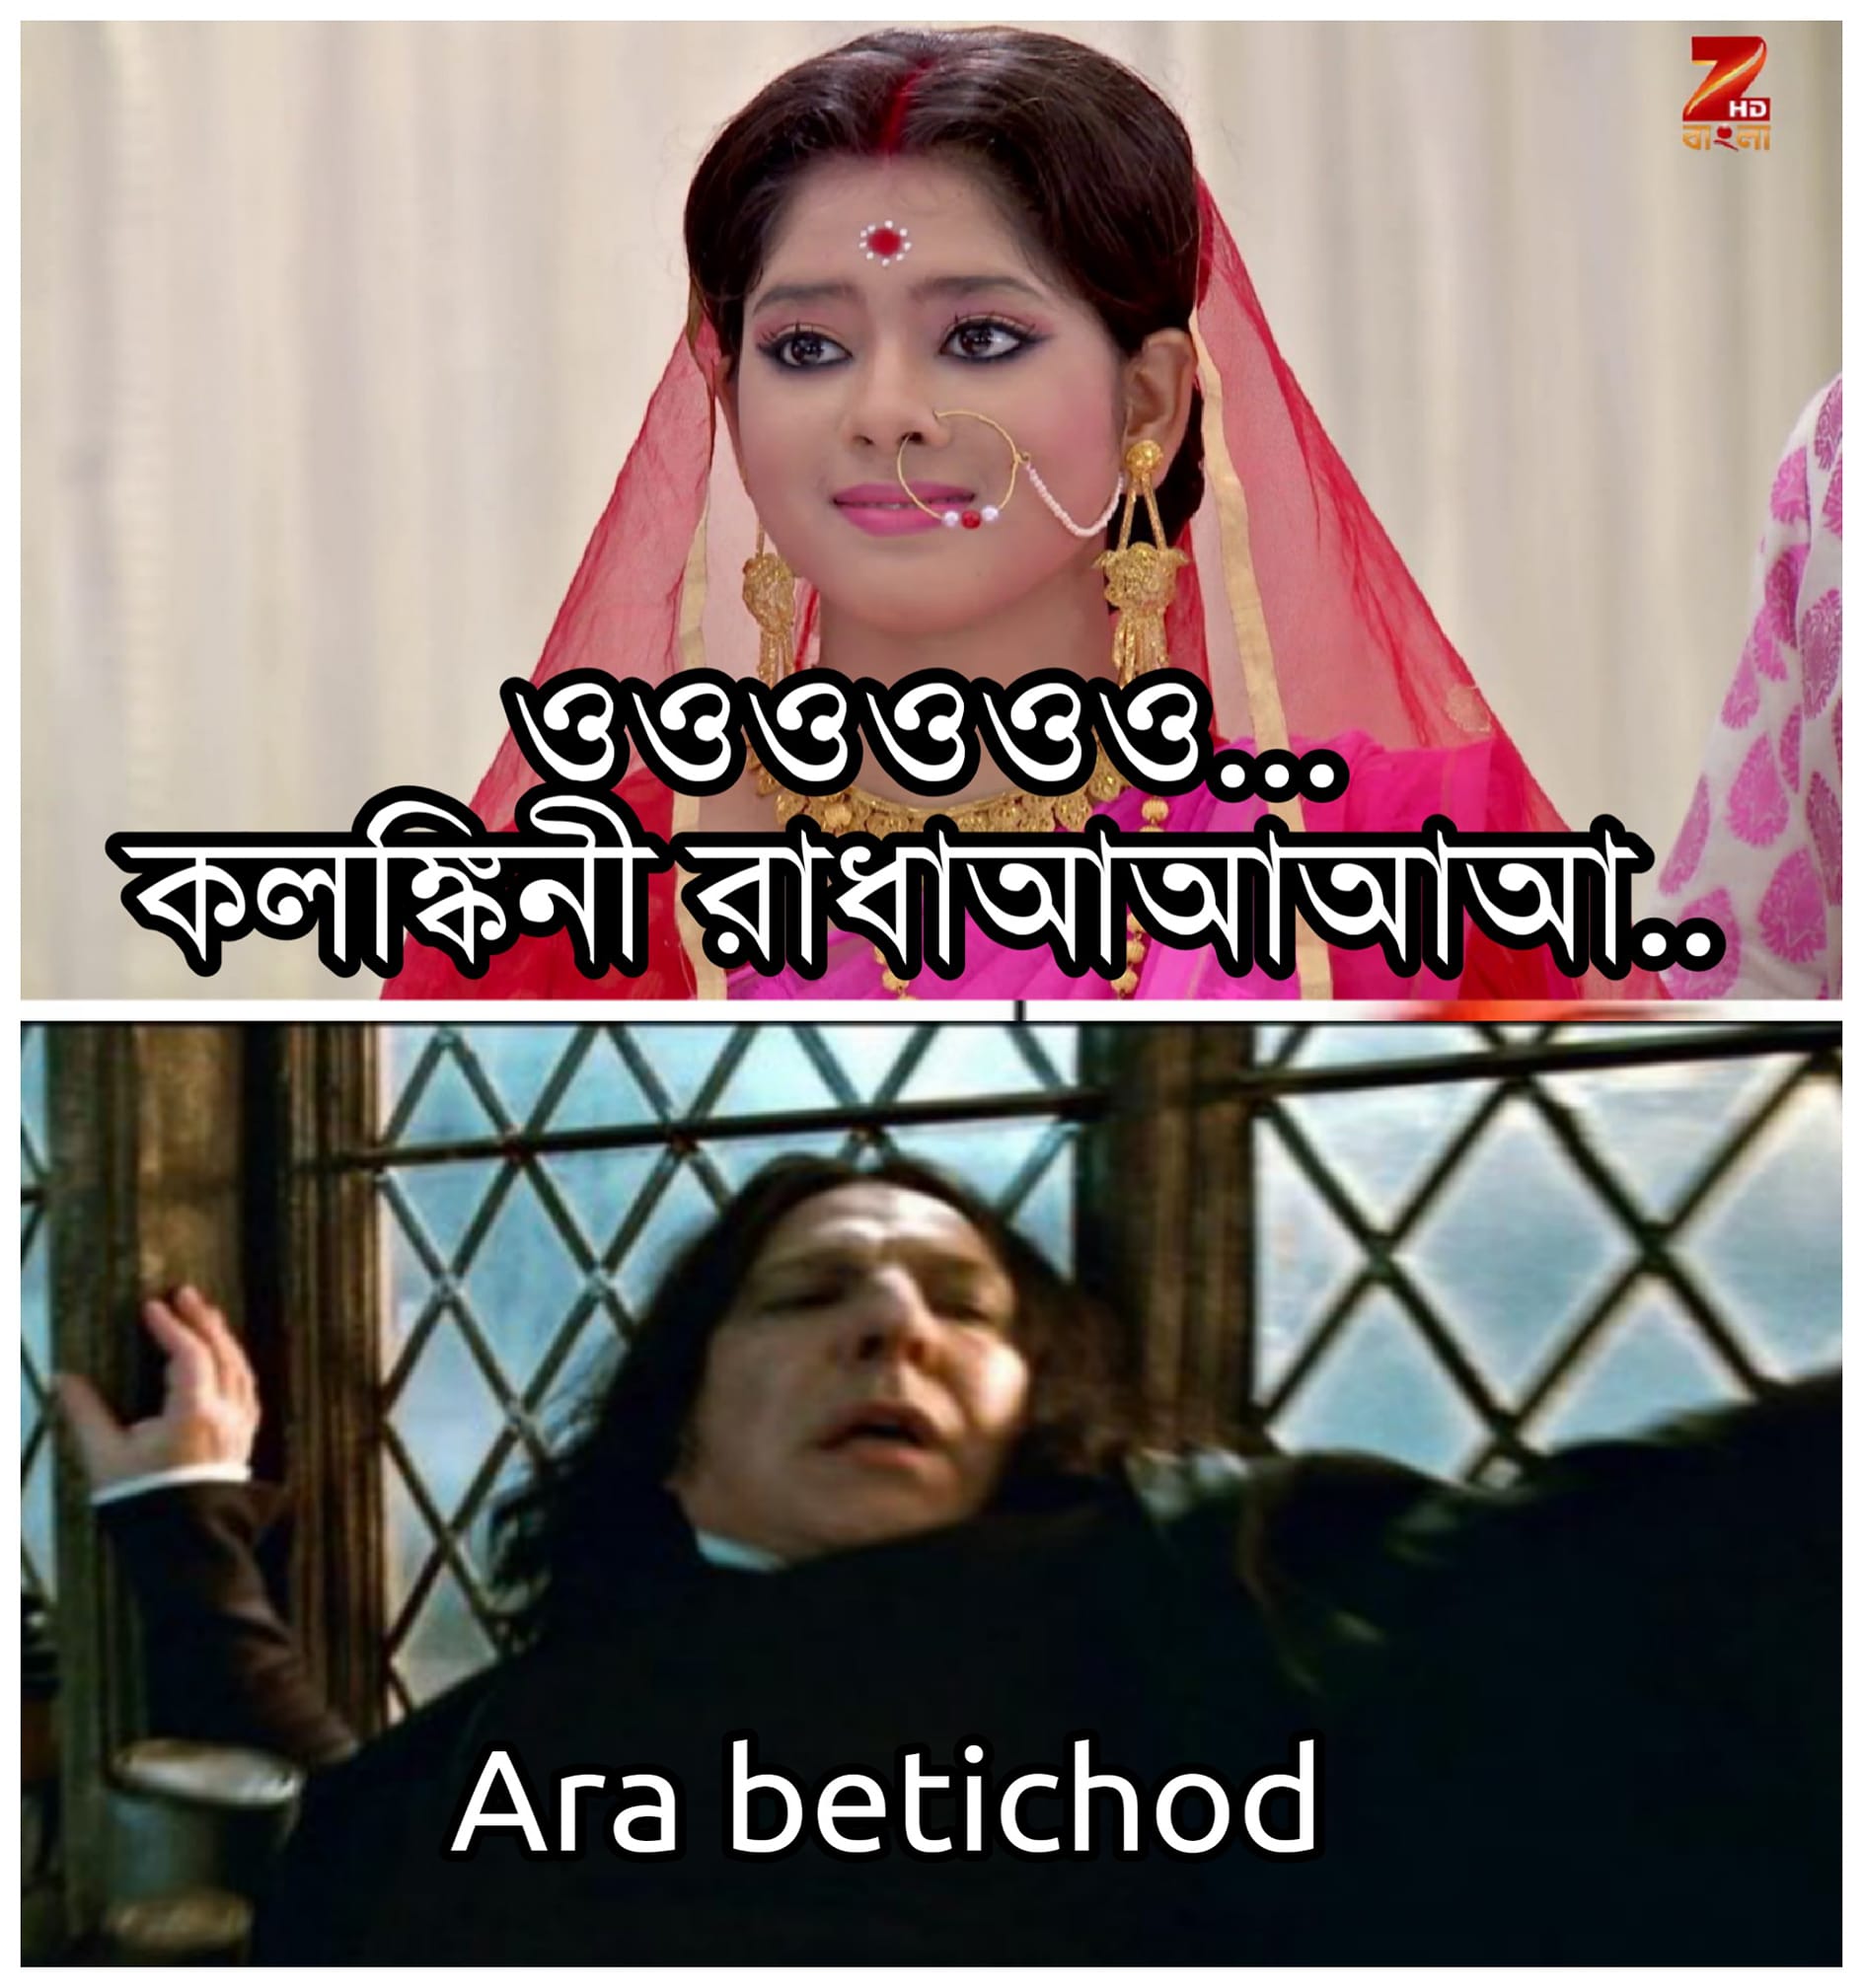
Caption: ওওওওওওও... কলঙ্কিনী রাধাআআআআ...   Ara betichod
Label: hate